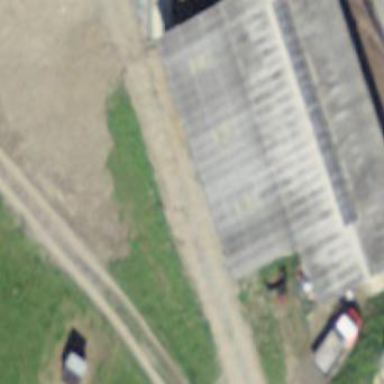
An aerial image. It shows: Barn.